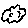
Label: cloud